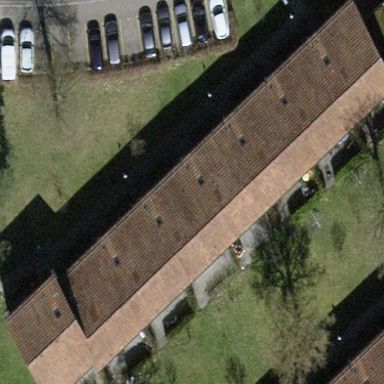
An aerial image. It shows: Terrace building.